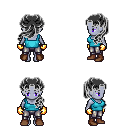
a pixel art fantasy rpg character, female body template, dark elf, purple skin, teal pirate shirt, metal pants, gray princess hairstyle, gold gloves, brown shoes, four views (front, back, left, right), 2x2 character sprite sheet, small pixel art, hard edges, no anti-aliasing